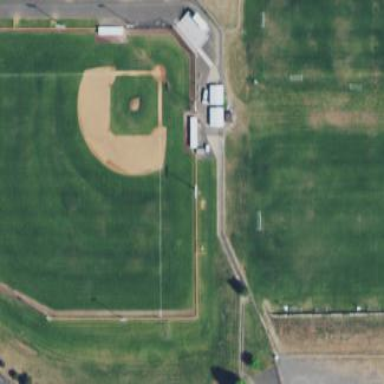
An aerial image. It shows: Baseball field in park.